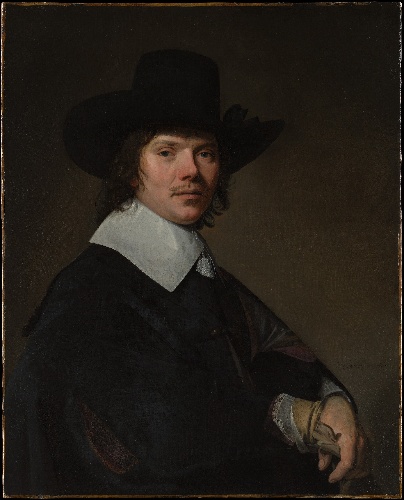
Title: Portrait of a Man
Artist: Johannes Verspronck
Artist bio: Dutch, Haarlem, born ca. 1601–3, died 1662 Haarlem
Date: 1645
Object type: Painting
Classification: Paintings
Medium: Oil on canvas
Dimensions: 31 1/4 x 25 1/4 in. (79.4 x 64.1 cm)
Department: European Paintings
Credit line: Bequest of Susan P. Colgate, in memory of her husband, Romulus R. Colgate, 1936
Accession year: 1936
Repository: Metropolitan Museum of Art, New York, NY
Tags: Men|Portraits